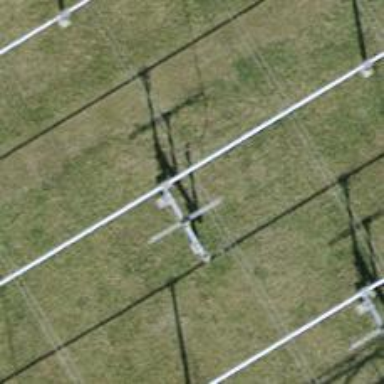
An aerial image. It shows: Switch used for power control.